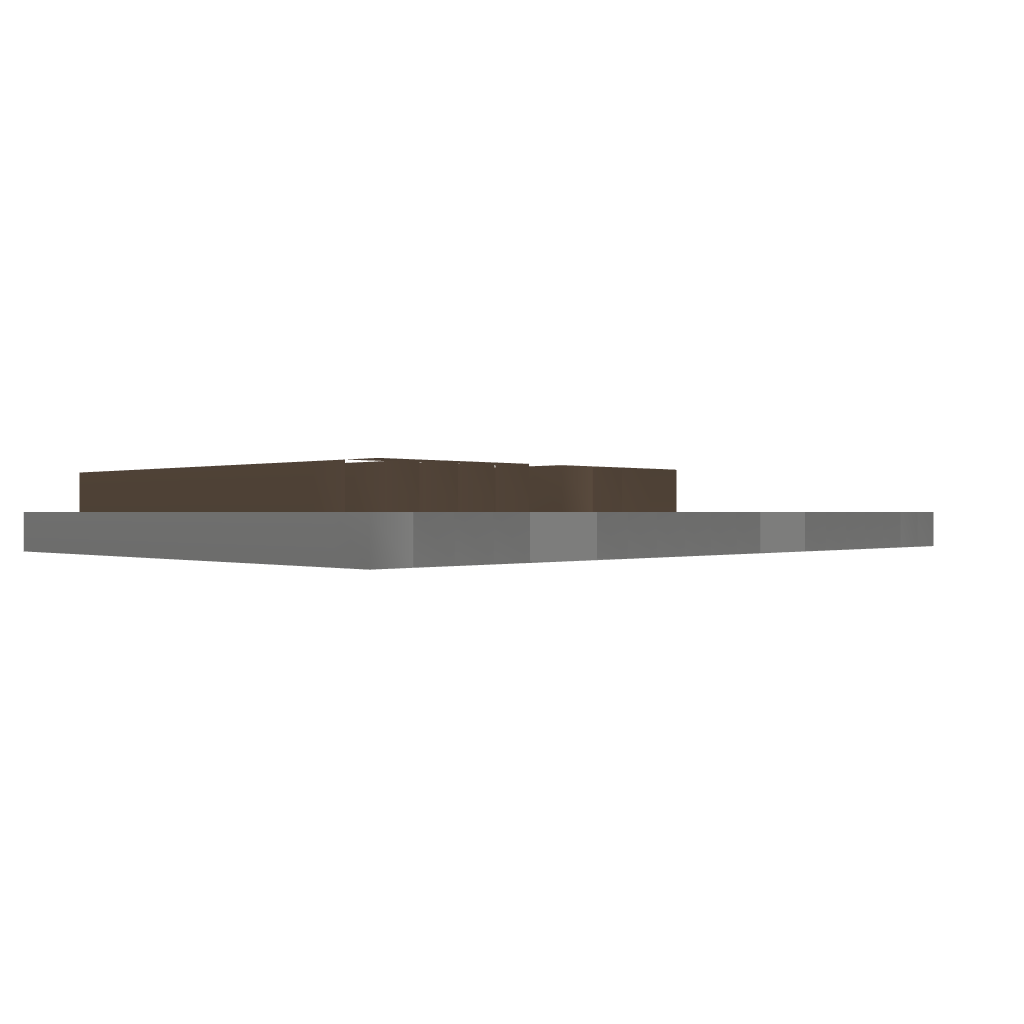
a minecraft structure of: Basic Farm